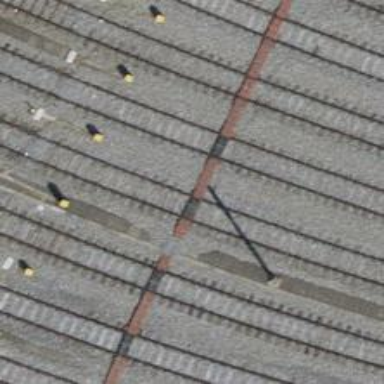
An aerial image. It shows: Rail yard with electrified tracks. The railway has single track with contact line for electrical power. There is also beam railway retarder in the yard.